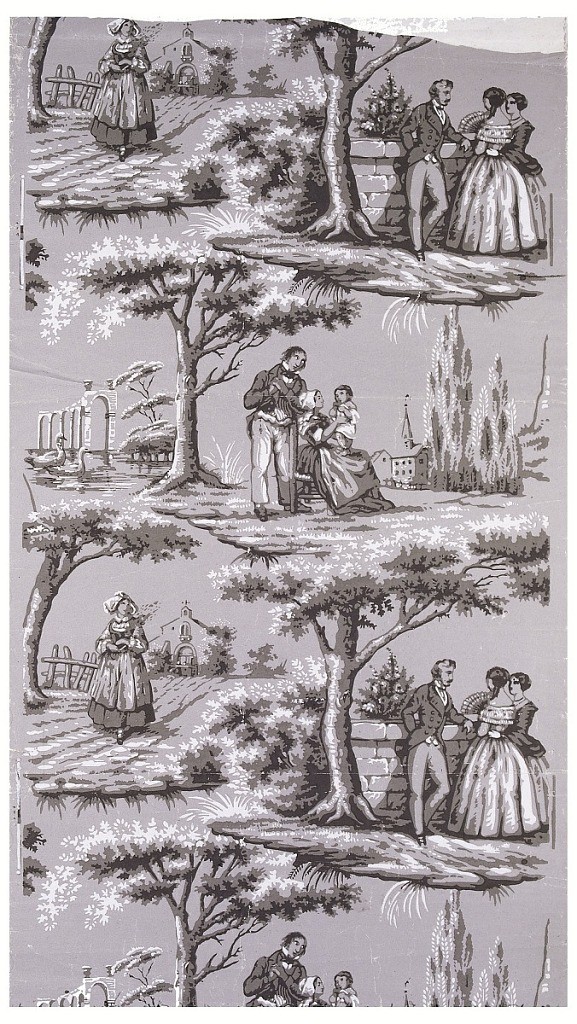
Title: Sidewall
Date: ca. 1845
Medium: Block-printed on paper
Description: Landscape views with figures; scenes are separated by trees. Printed in grisaille on light gray ground.